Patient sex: M
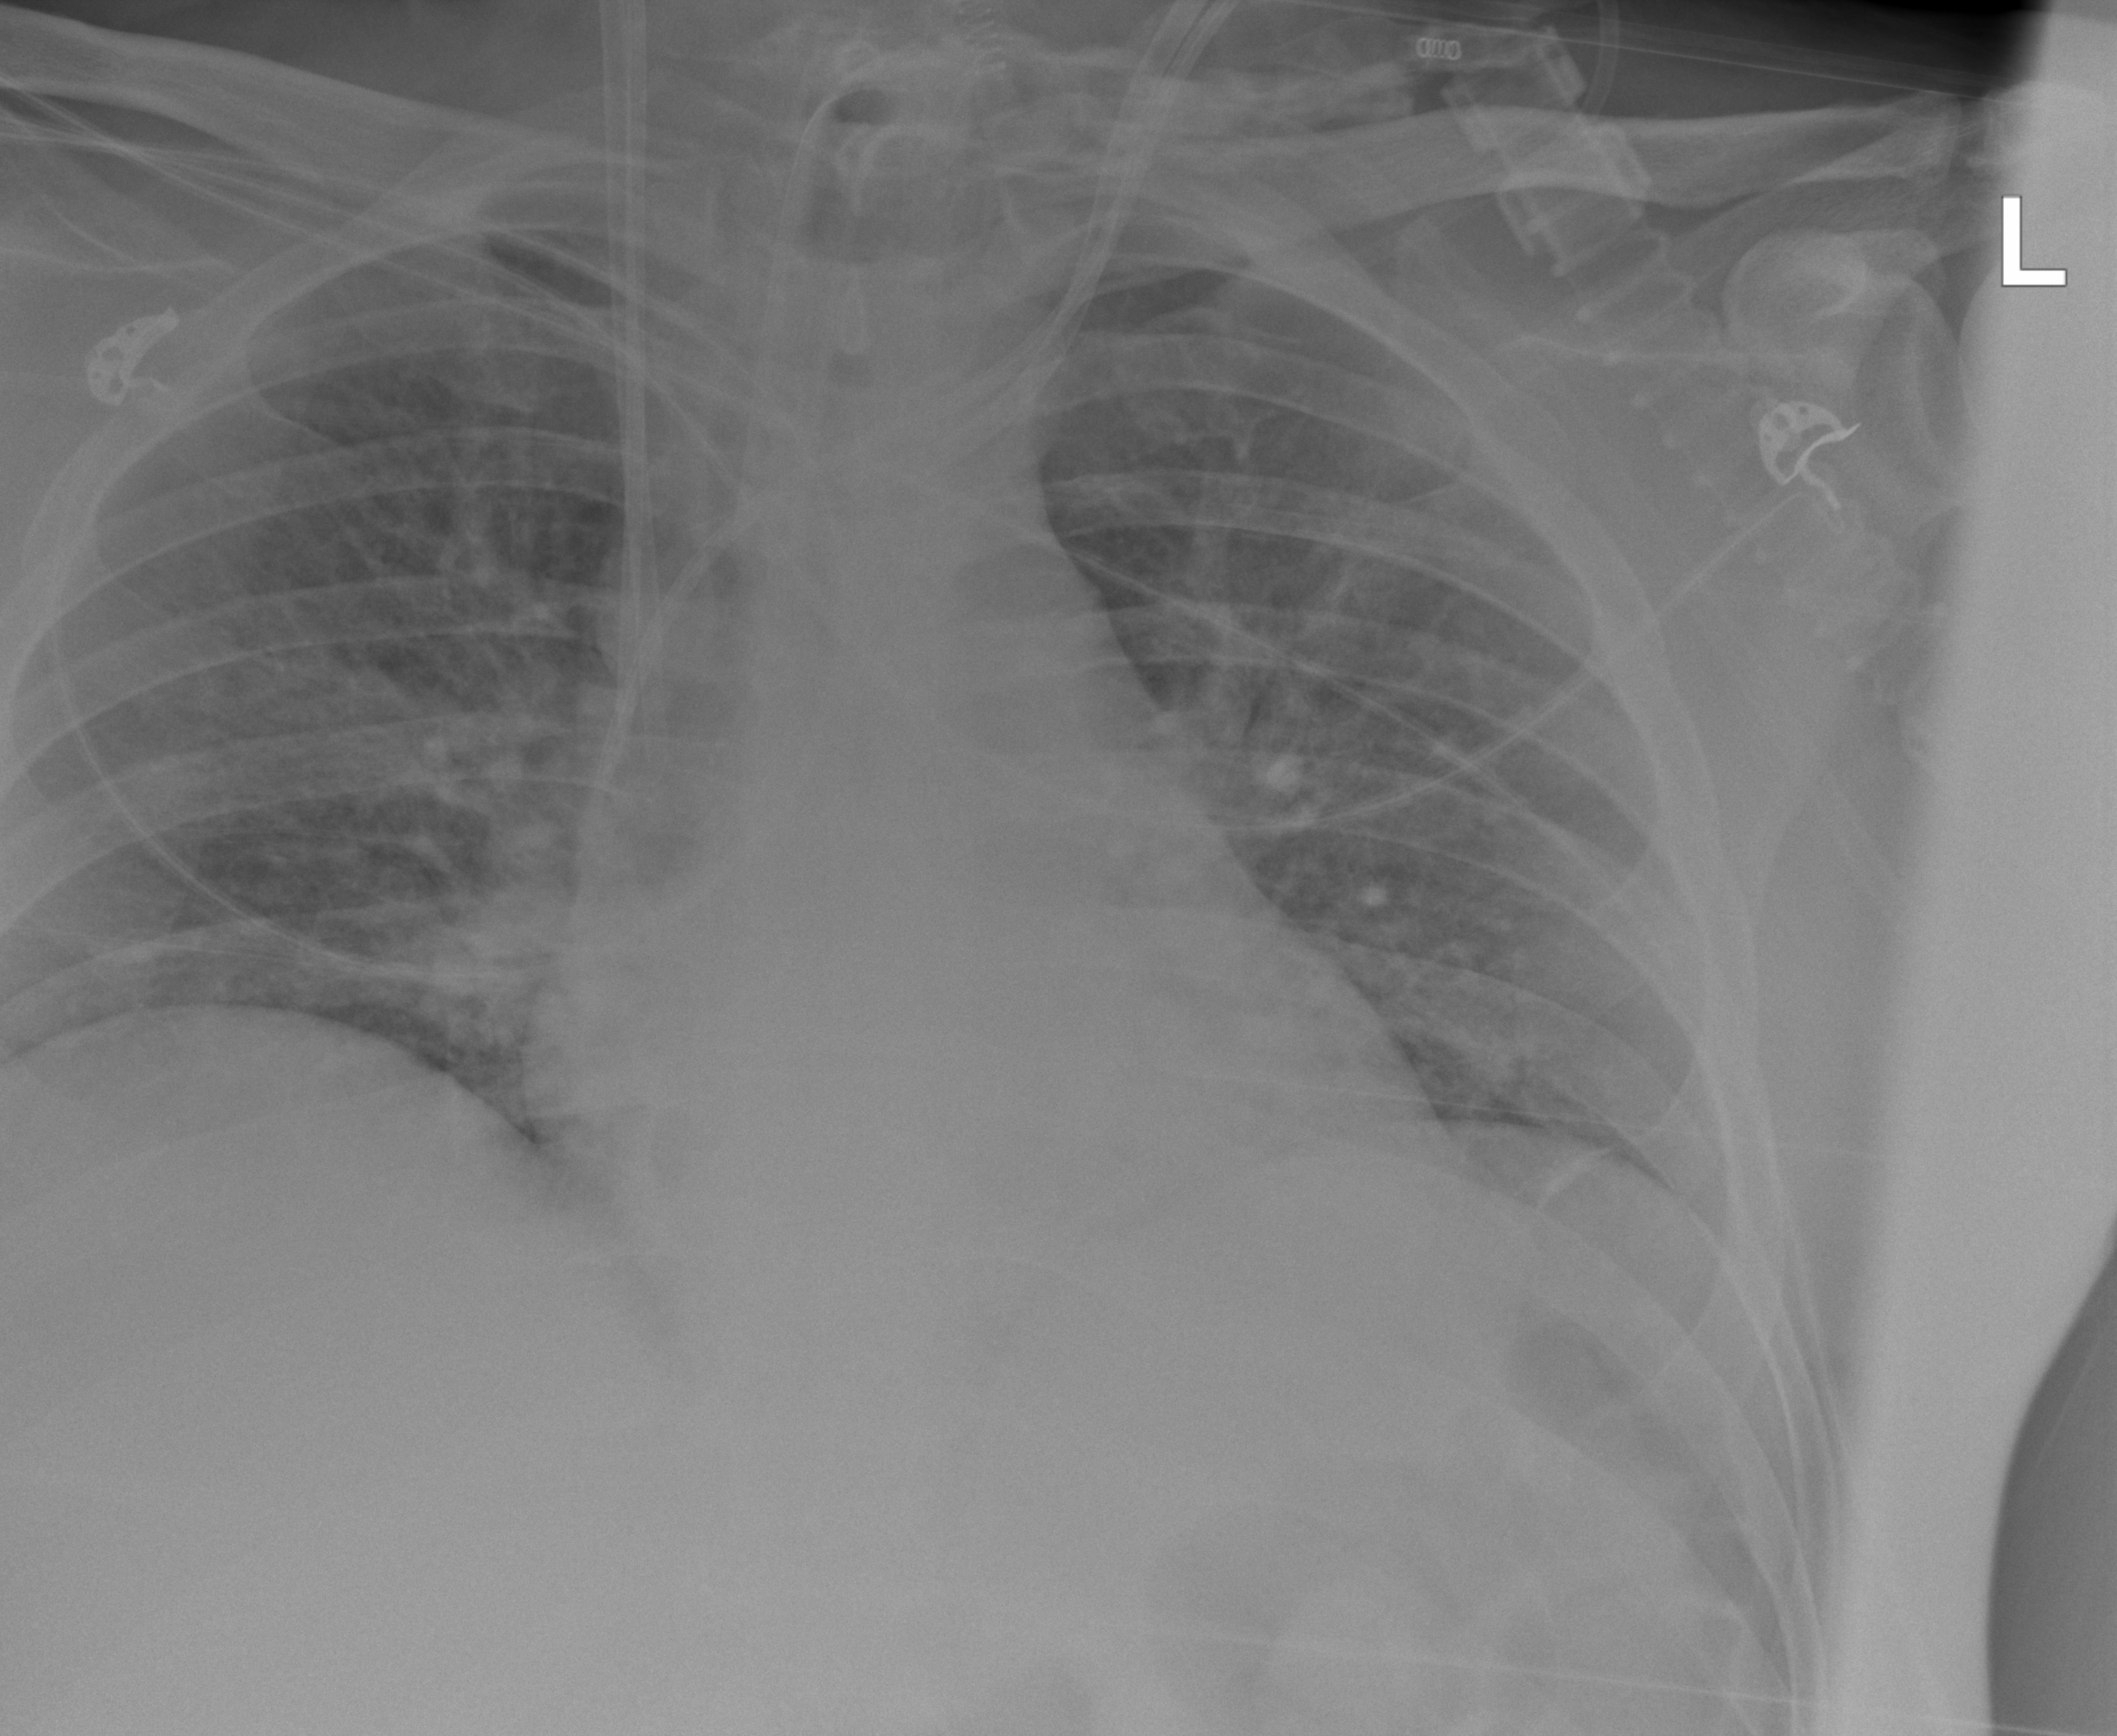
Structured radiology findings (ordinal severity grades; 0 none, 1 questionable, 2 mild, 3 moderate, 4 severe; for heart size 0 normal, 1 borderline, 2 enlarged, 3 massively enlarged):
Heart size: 2
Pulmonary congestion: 2
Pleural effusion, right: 0
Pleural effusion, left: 2
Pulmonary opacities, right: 2
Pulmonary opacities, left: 0
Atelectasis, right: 1
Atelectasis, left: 2